Field crop: maize
Growth stage: 2
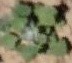
Species: chenopodium